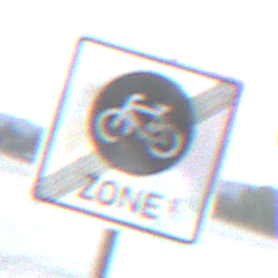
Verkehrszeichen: EndeFahrradzone
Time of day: Midday
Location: Outdoor (Suburban)
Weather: Overcast
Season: NotSpecified
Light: Natural